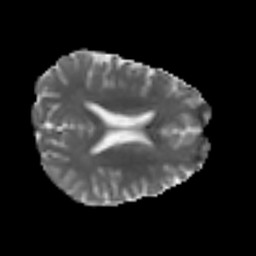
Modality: MD
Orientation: axial
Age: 36
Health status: ill
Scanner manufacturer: philips
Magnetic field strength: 3 T
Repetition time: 9 s
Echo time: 0.127 s